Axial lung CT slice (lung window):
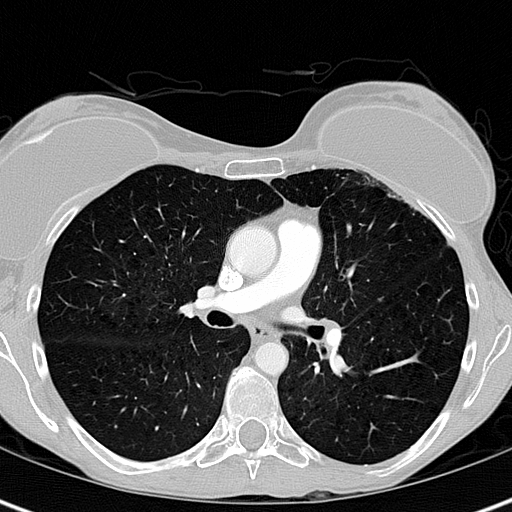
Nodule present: no